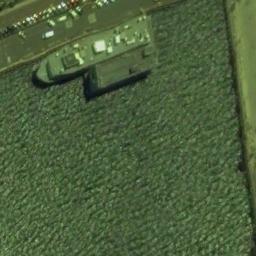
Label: ship